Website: crate-barrel
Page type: gifting
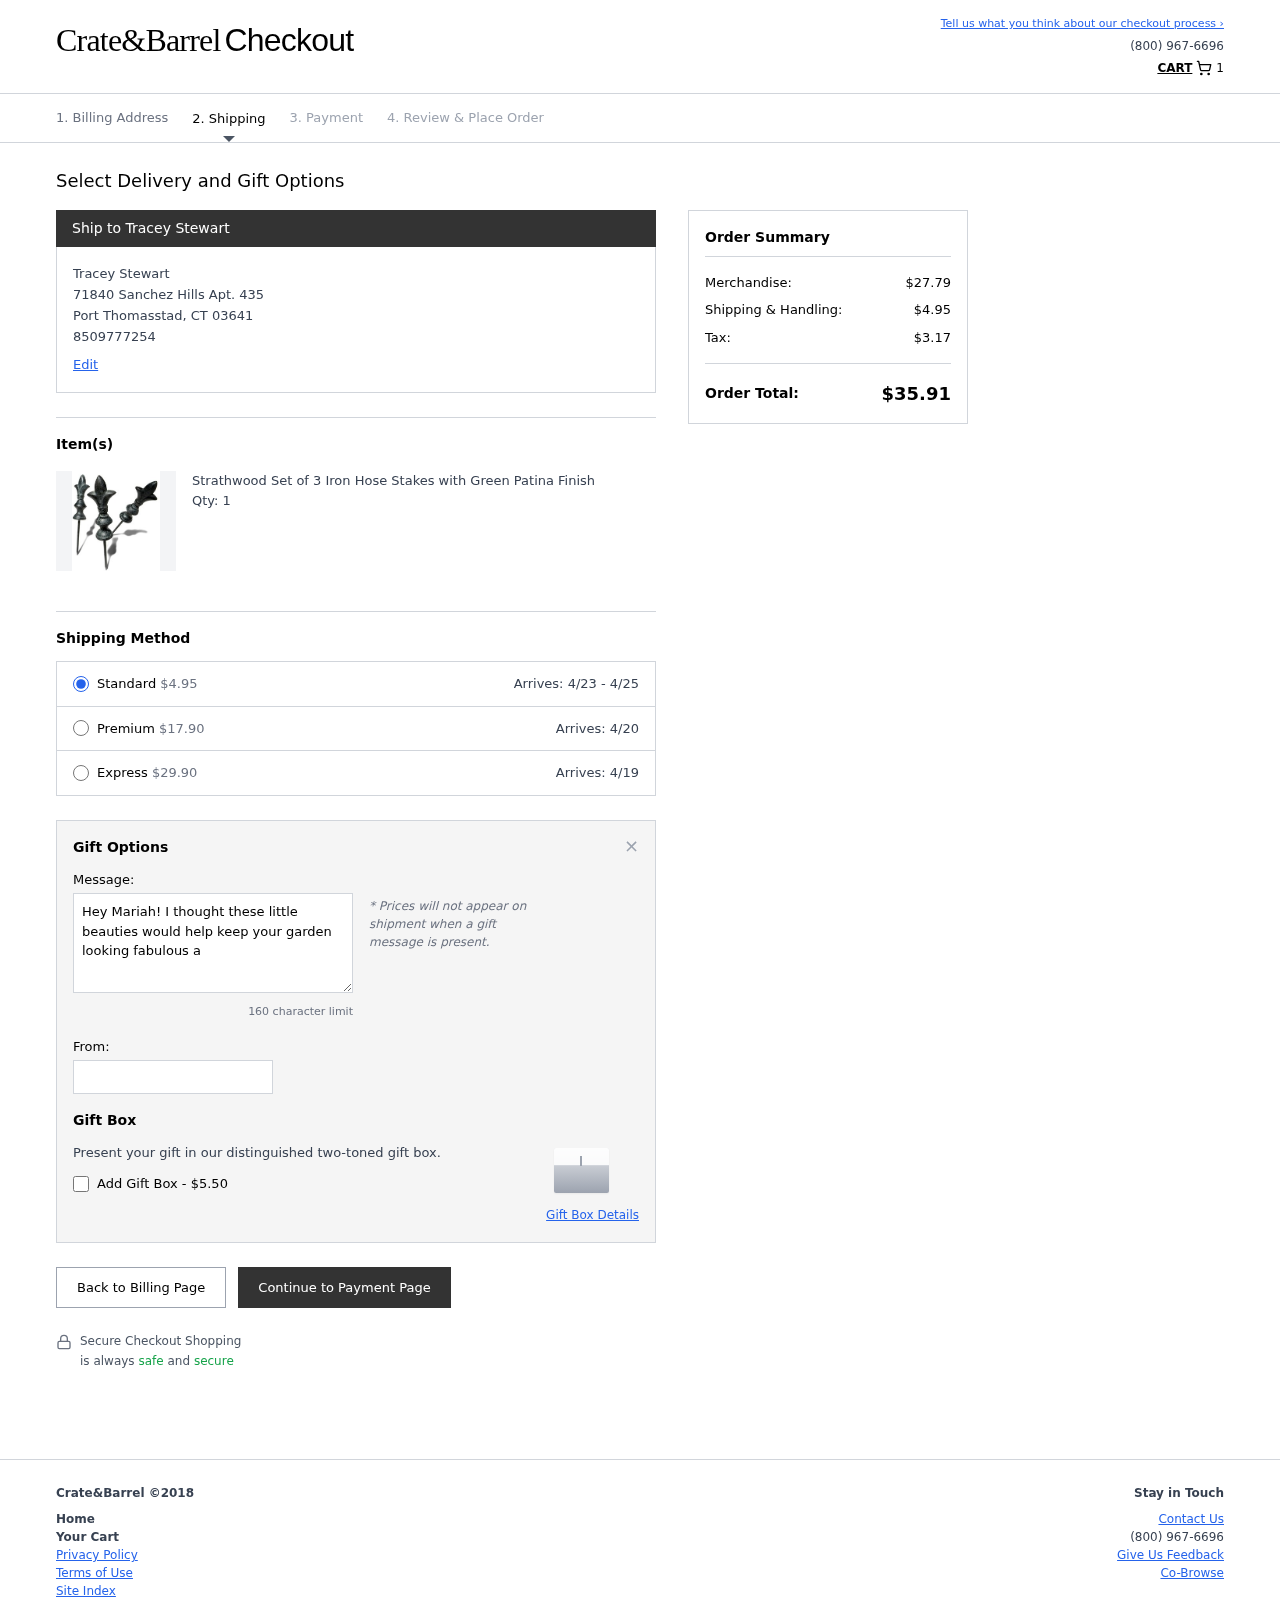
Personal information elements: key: PII_CITY
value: Port Thomasstad
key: PII_FULLNAME
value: Tracey Stewart
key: PII_GIFT_FIRSTNAME
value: Mariah
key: PII_GIFT_MESSAGE
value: Hey Mariah! I thought these little beauties would help keep your garden looking fabulous and tidy this season. Can't wait to see how they brighten up your space! Enjoy every moment outdoors!
Tracey
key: PII_PHONE
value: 8509777254
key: PII_POSTCODE
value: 03641
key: PII_STATE_ABBR
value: CT
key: PII_STREET
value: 71840 Sanchez Hills Apt. 435
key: PII_FULLNAME2
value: Tracey Stewart
Product elements: key: PRODUCT1_NAME
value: Strathwood Set of 3 Iron Hose Stakes with Green Patina Finish
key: PRODUCT1_QUANTITY
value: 1
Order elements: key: ORDER_NUM_ITEMS
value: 1
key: ORDER_SHIPPING_COST
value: $4.95
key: ORDER_DELIVERY_DATE_RANGE
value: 4/23 - 4/25
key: ORDER_PREMIUM_SHIPPING
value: $17.90
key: ORDER_PREMIUM_DATE
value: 4/20
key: ORDER_EXPRESS_SHIPPING
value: $29.90
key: ORDER_EXPRESS_DATE
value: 4/19
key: ORDER_SUBTOTAL
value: $27.79
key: ORDER_TAX
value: $3.17
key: ORDER_TOTAL
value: $35.91